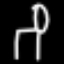
Label: chair